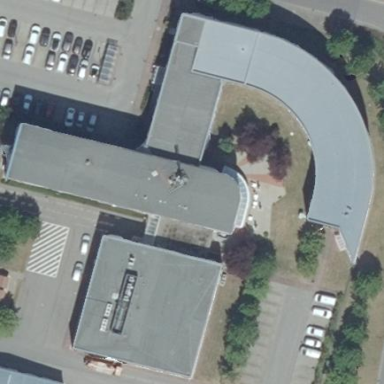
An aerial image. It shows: Office building.